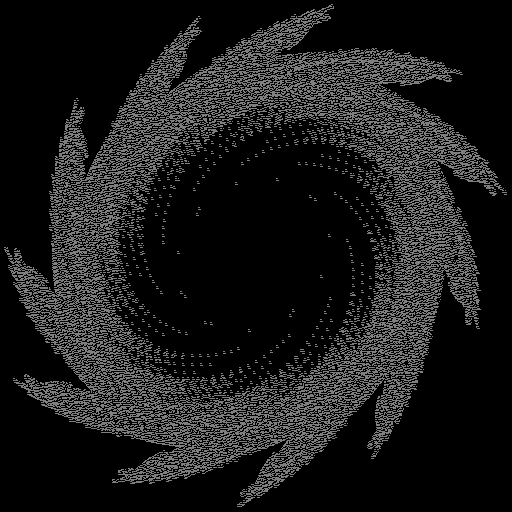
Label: rose